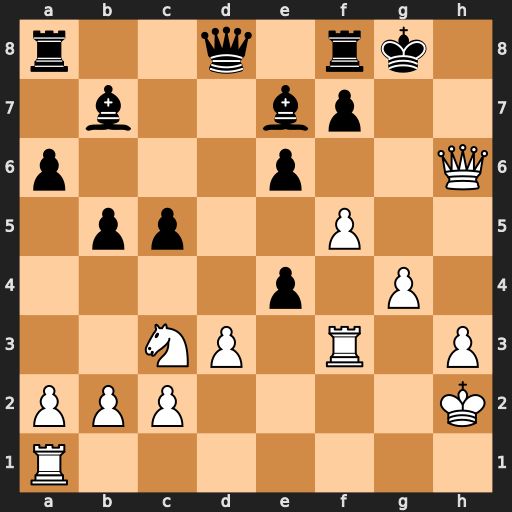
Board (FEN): r2q1rk1/1b2bp2/p3p2Q/1pp2P2/4p1P1/2NP1R1P/PPP4K/R7
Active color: w
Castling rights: -
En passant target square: -
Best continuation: f6 Bxf6 Rxf6 Qd6+ Kg1